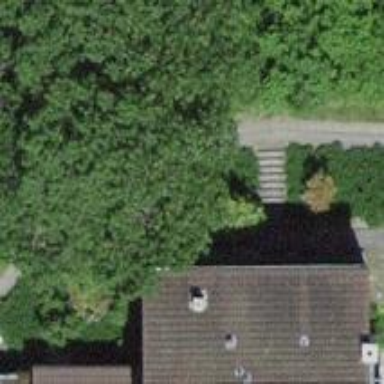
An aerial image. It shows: Road with steps.